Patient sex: F
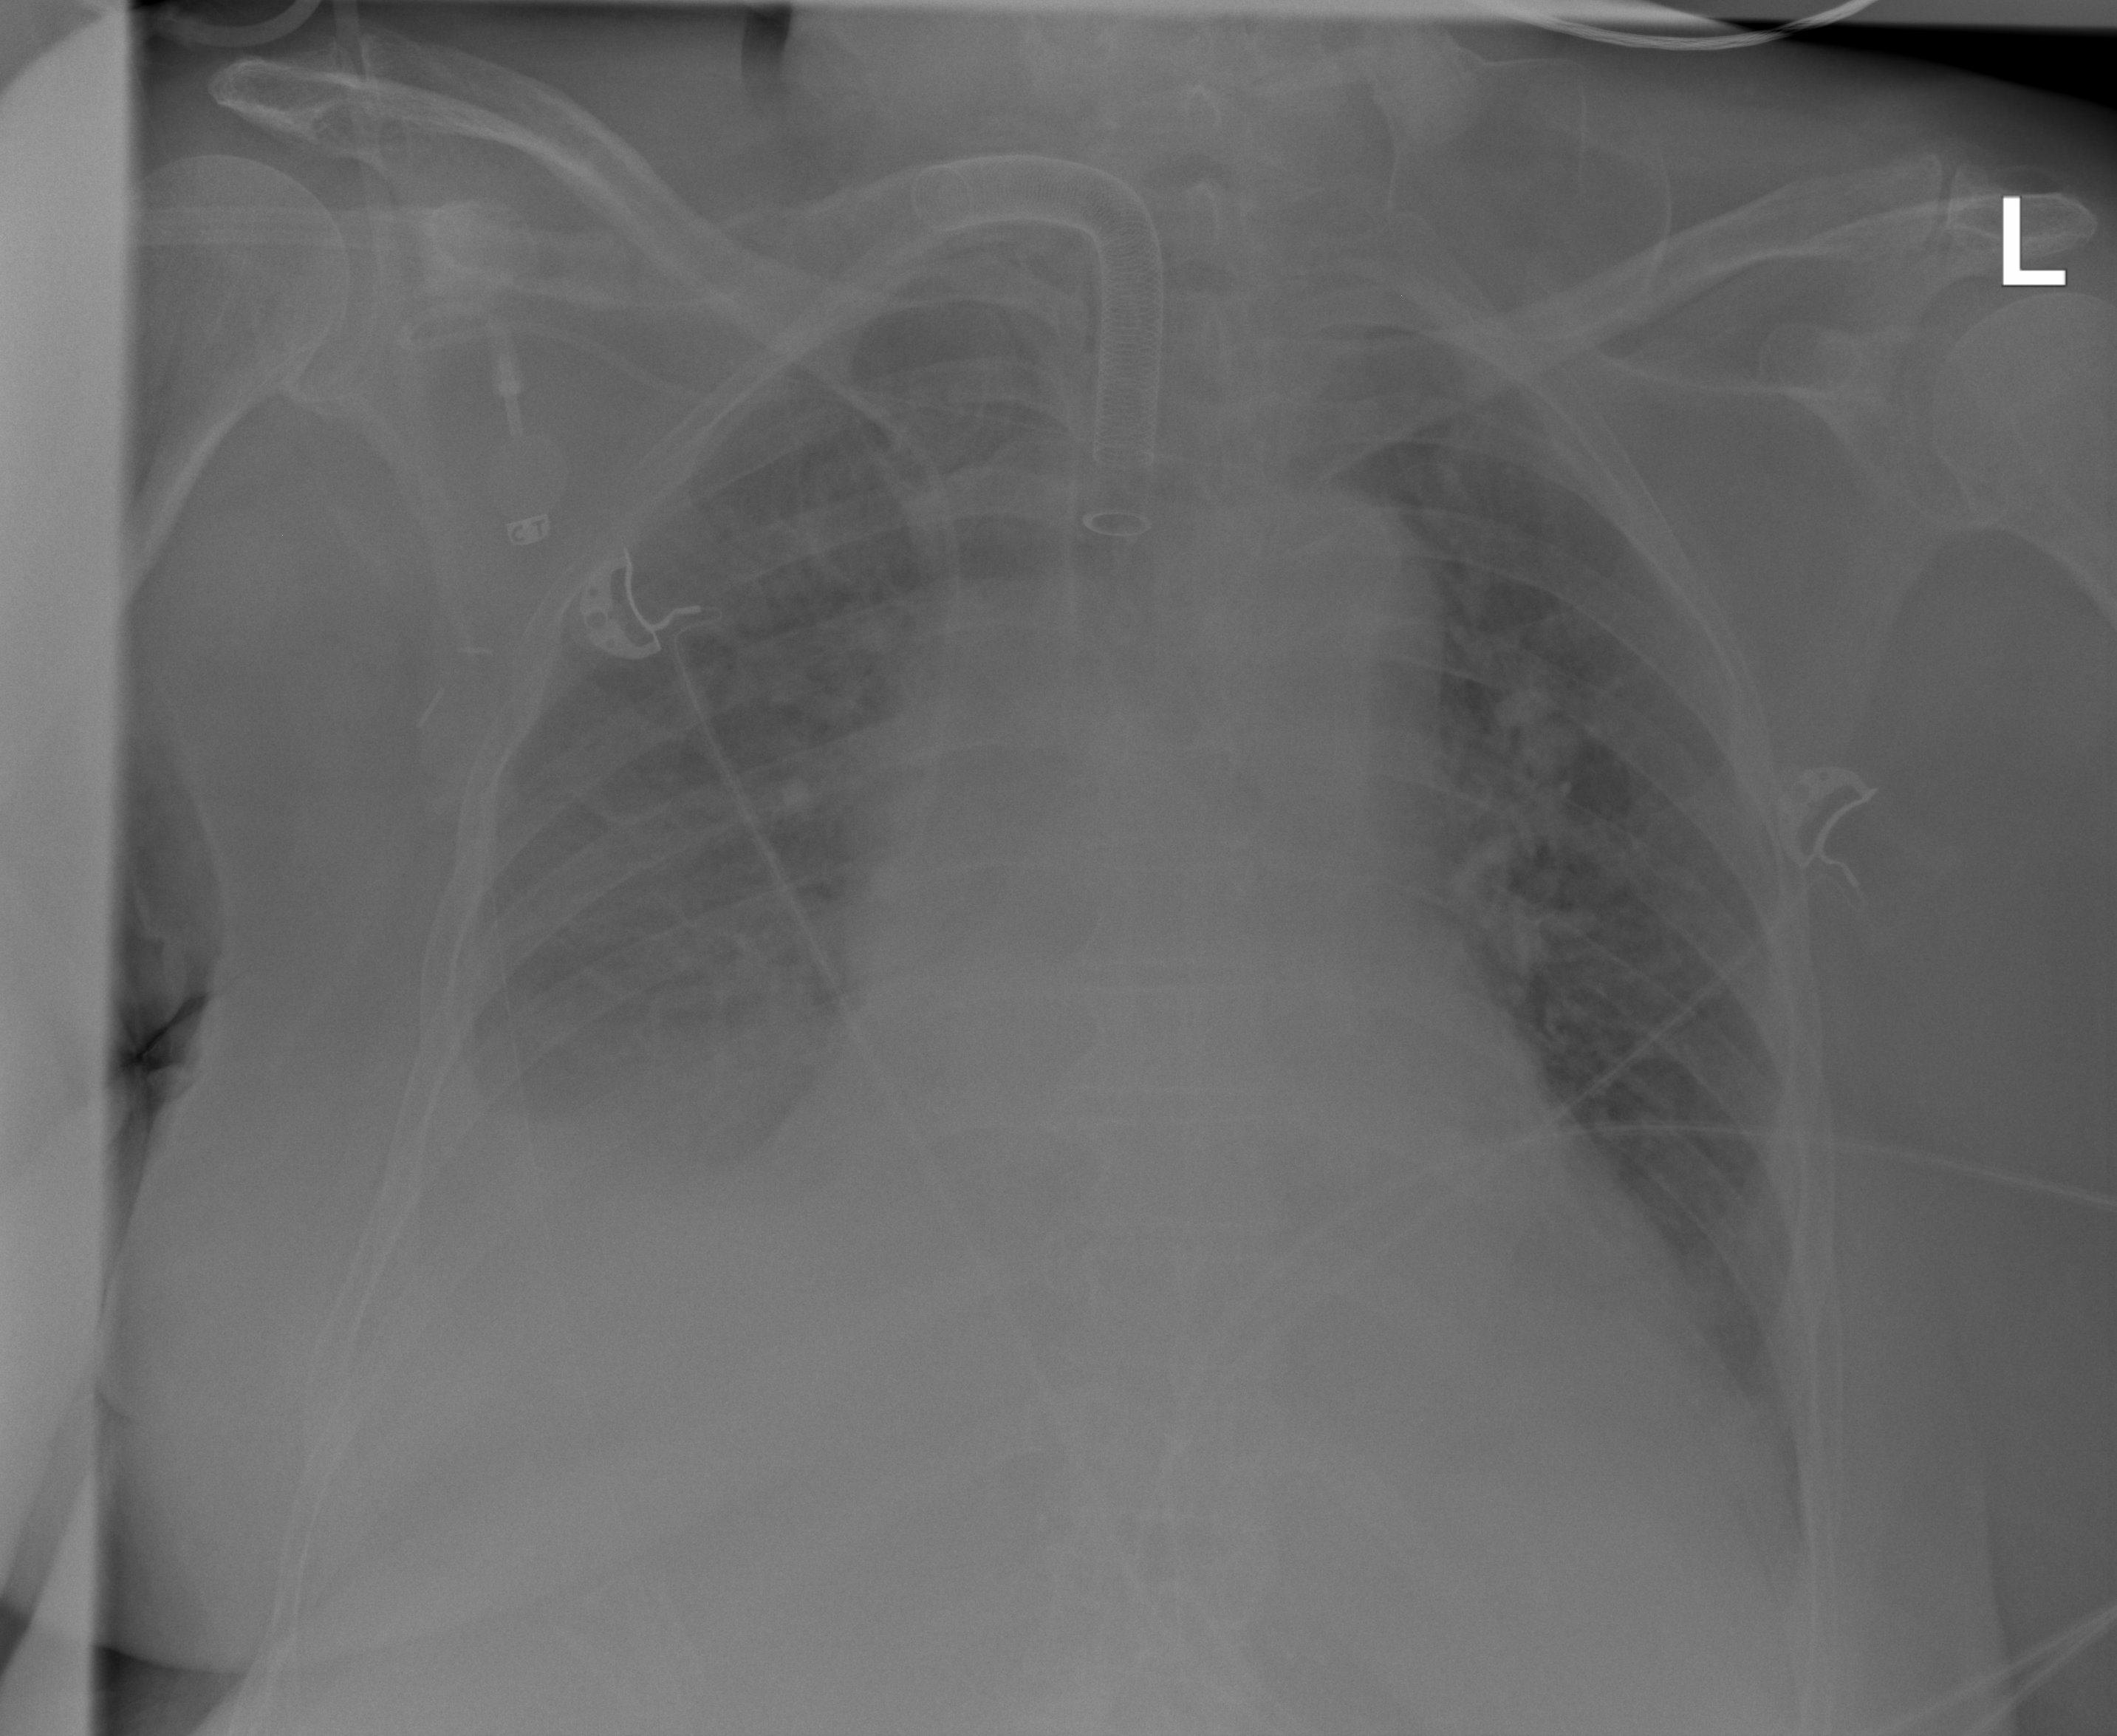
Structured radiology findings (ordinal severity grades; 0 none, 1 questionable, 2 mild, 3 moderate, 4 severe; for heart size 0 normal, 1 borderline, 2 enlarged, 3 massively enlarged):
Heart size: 2
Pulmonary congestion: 2
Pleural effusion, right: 3
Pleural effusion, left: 2
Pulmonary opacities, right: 2
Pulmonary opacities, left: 2
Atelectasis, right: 2
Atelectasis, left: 2